Question: When creating a map with options selected like avoid toll road or highway, the embedded map shows the fastest way instead the previously calculated route.
Is there any key/value pair to add to iframe's source to turn on this options? The API has this options however ot doesn't work here: ...&avoid=tolls|highways
Example: <URL>

---
EDIT:
When embedding, the options are added to the source but ignored. If a proper API key is added and these options are added with API options, it works.
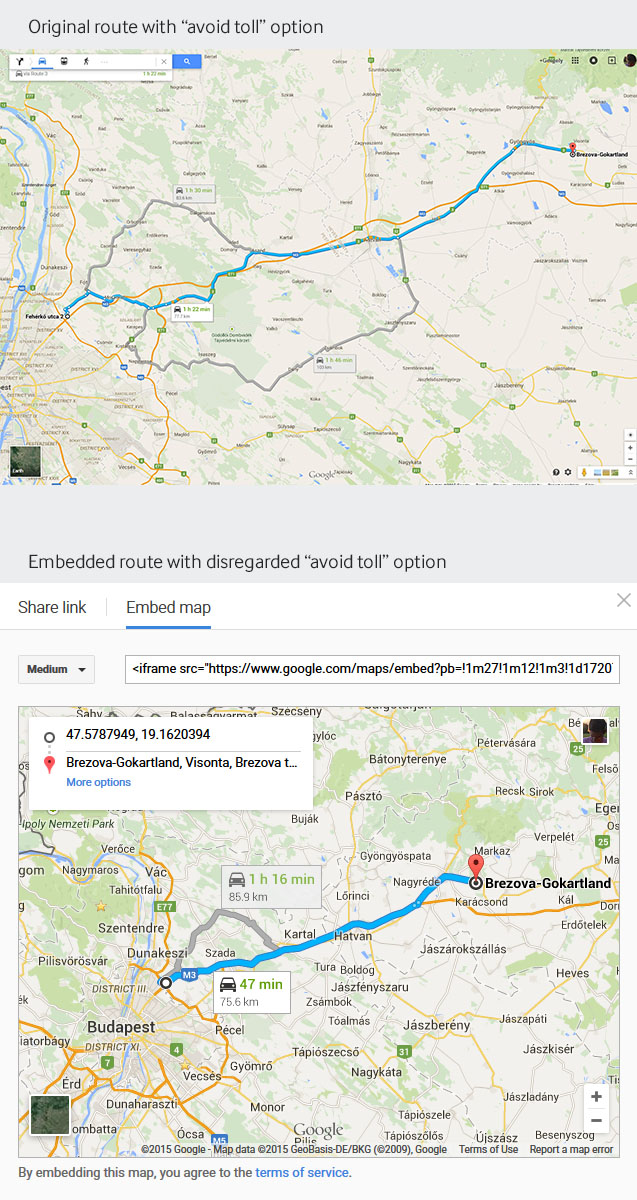
Answer: This worked for me
'''
https://www.google.com/maps/embed/v1/directions?
origin=2151+Fot,+Feherko+utca+2,+Hungary
&destination=Brezova-Gokartland,+Visonta,+Brezova+tanya+3271,+Hungary
&key=MY_KEY&avoid=tolls|highways
'''